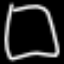
Label: square